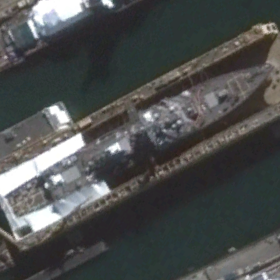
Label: destroyer